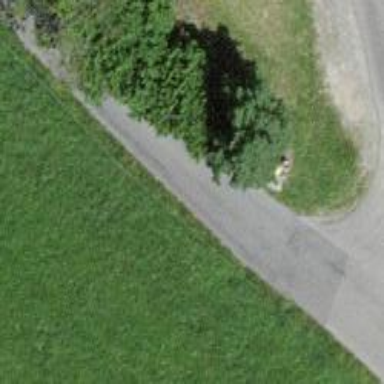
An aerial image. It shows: Unclassified road with asphalt surface.